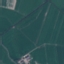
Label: Pasture